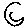
Label: moon